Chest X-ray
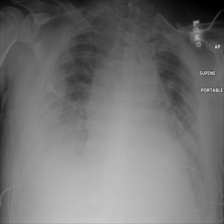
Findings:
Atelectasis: negative
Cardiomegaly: negative
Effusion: positive
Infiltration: positive
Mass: negative
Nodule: negative
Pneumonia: negative
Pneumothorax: negative
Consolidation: negative
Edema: negative
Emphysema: negative
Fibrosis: negative
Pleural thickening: negative
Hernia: negative